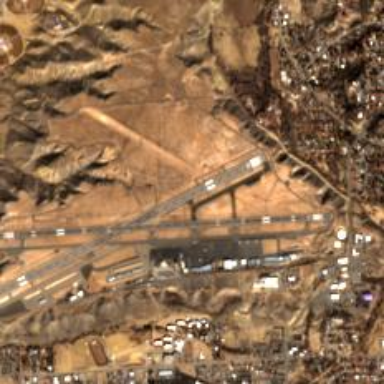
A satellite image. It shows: View of runway in airport.